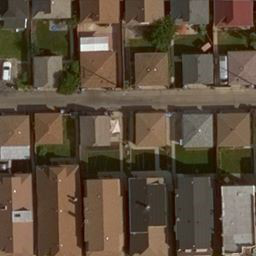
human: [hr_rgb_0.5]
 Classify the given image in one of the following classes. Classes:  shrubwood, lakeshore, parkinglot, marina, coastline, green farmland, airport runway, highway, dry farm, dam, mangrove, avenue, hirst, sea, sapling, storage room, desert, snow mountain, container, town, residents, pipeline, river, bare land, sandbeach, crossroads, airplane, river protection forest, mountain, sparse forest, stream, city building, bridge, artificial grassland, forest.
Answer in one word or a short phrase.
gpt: residents